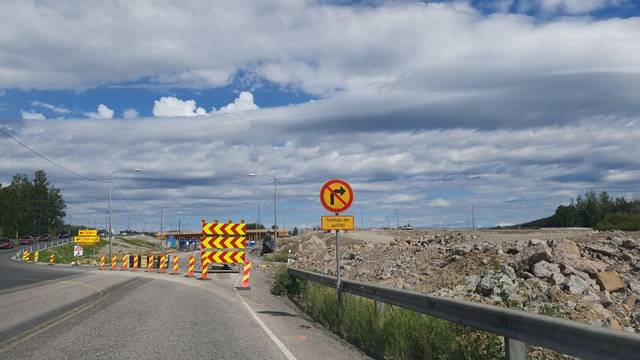
Region: Finland
Coordinates: 61.887, 25.283